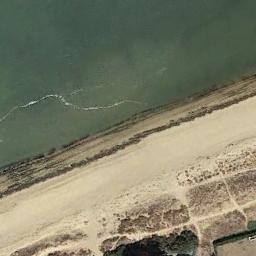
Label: beach